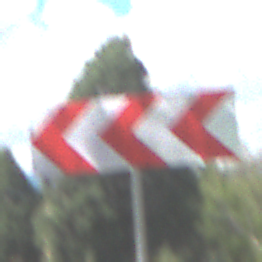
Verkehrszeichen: RichtungstafelnInKurvenGrossRechts
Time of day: Midday
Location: Outdoor (Nature)
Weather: PartlyCloudy
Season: Autumn
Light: Natural